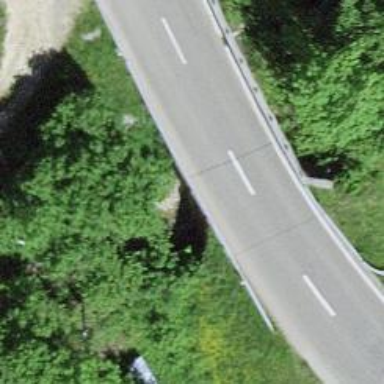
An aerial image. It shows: Tertiary road on asphalt surface crossing over bridge.